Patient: sex F, age 44
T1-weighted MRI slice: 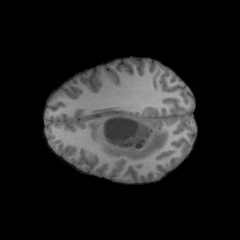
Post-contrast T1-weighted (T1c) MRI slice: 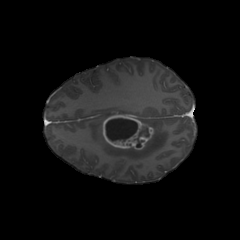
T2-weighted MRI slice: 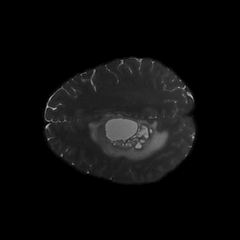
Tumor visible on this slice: yes
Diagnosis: Glioblastoma, IDH-wildtype
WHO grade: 4